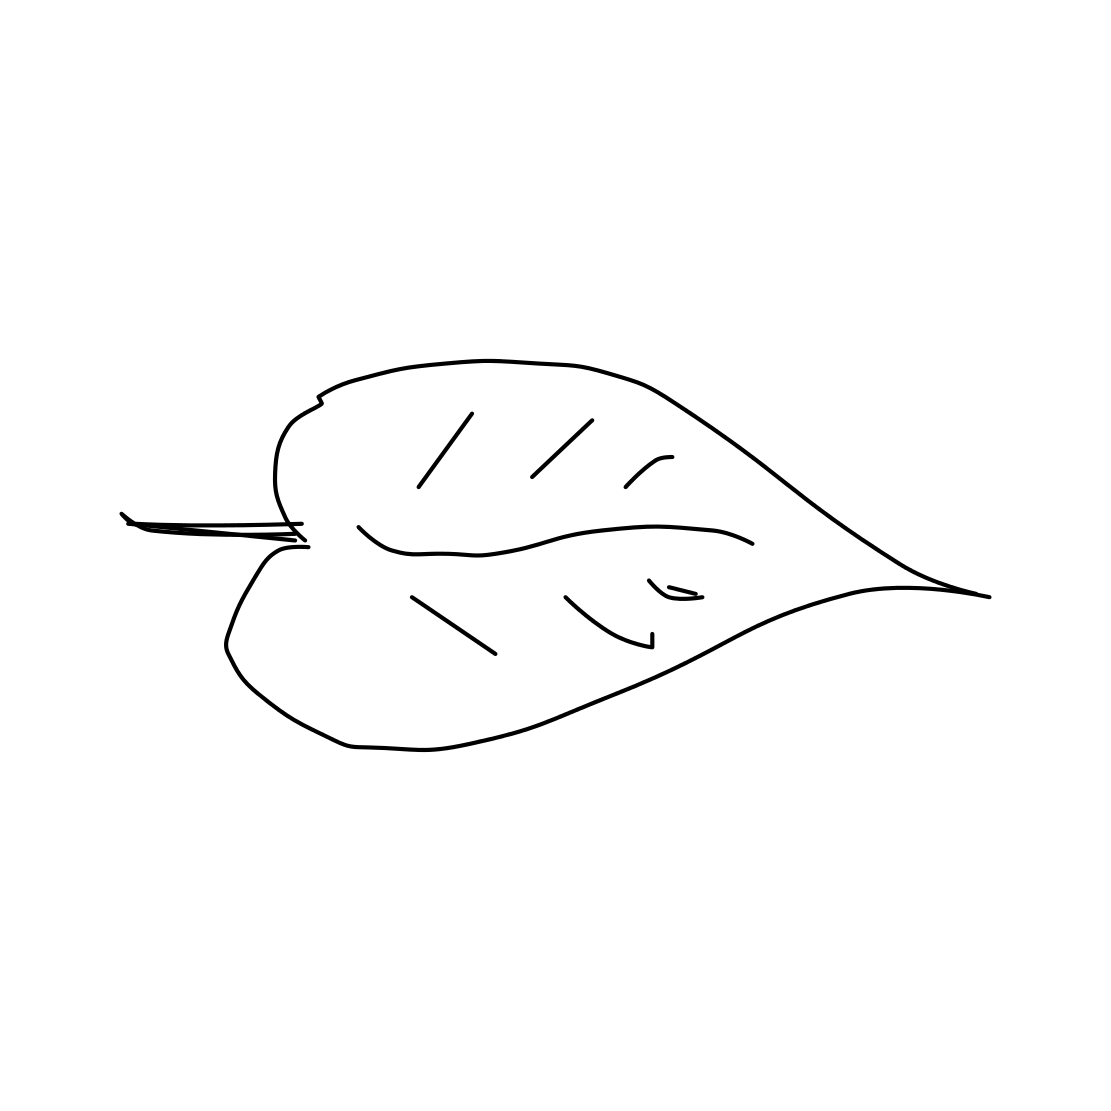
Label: leaf